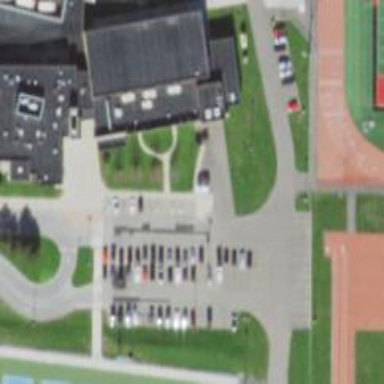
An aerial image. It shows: Parking space.